Question: I am using matplotlib.pyplot.scatter to draw some simple scatter plot. However, something wrong appears and I cannot find the solution. Here is the code for drawing this scatter plot:
'''
# xActA, yActA, xActQ, yActQ are all lists with same dimensions.
ax1 = scatter(xActA, yActA, color = 'blue',s = 20, label = 'Answers', linestyle = 'o')
ax2 = scatter(xActQ, yActQ, color = 'black', s = 20, label = 'Questions', linestyle = 'o')
ax1.set_label('Answers')
ax2.set_label('Questions')
xscale('log')
yscale('log')
title('User activity')
xlabel('Number of posts')
ylabel('Number of users')
legend()
f1.show()
f1.savefig('figure7_test.png')
'''
And there is no error but the plot does not contain any dots.

Here is the data:
'''
xActA = [0, 1, 2, 3, 4, 5, 6, 129, 8, 9, 10, 11, 12, 13, 14, 15, 16, 17,
18, 147, 20, 21, 22, 23, 24, 25, 26, 27, 28, 29, 30, 31, 32, 33,
35, 36, 39, 40, 7, 45, 46, 49, 50, 52, 53, 183, 59, 63, 65, 69,
70, 72, 73, 55, 77, 78, 84, 85, 43, 215, 88, 100, 94, 131, 167,
19, 375, 122, 125, 149]
len(xActA) = 70
yActA = [1212, 822, 194, 94, 61, 44, 24, 1, 26, 20, 11, 16, 10, 8, 5, 8,
5, 5, 3, 1, 4, 4, 5, 3, 2, 3, 4, 3, 1, 2, 2, 3, 2, 1, 2, 2, 2, 2,
31, 2, 1, 1, 2, 2, 1, 1, 1, 1, 1, 1, 1, 1, 1, 1, 1, 1, 1, 1, 1,
1, 1, 1, 2, 1, 1, 2, 1, 1, 1, 1]
len(yActA) = 70
xActQ [0, 1, 2, 3, 4, 5, 6, 7, 8, 9, 10, 11, 12, 13, 14, 16, 17, 18, 19, 20, 21, 22, 23, 24, 25, 29, 36, 40, 45, 48, 50, 55, 67, 124]
len(xActQ) = 34
yActQ [204, 242, 150, 50, 49, 27, 5, 9, 4, 2, 6, 3, 2, 8, 4, 5, 1, 3, 3, 1, 3, 2, 2, 2, 1, 1, 1, 1, 1, 1, 1, 1, 1, 1]
len(yActQ) = 24
'''
And the second error is raised by using another data set. I am checking the data...Sorry for the previous unclear description.
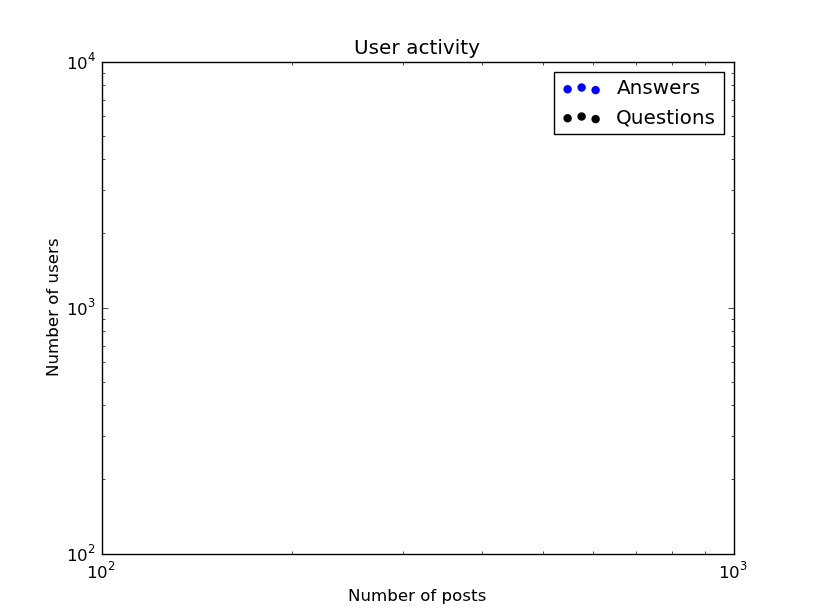
Answer: If you look closer at your data you will notice that most of your data points fall outside of the plot area (x=[1e2:1e3]; y=[1e2:1e4]). If you use a linear scale instead of a logarithmic scale you will see some scatter points, however, not in a very readable manner. But if you change your scale to 'symlog' and then set the x and y limits using 'xlim' and 'ylim', your done. Of course you have to make sure that the marker is set to 'o' when running 'scatter'. Check the full code.
'''
from pylab import *
# The data
xActA = array([0, 1, 2, 3, 4, 5, 6, 129, 8, 9, 10, 11, 12, 13, 14, 15, 16, 17,
18, 147, 20, 21, 22, 23, 24, 25, 26, 27, 28, 29, 30, 31, 32, 33, 35, 36,
39, 40, 7, 45, 46, 49, 50, 52, 53, 183, 59, 63, 65, 69, 70, 72, 73, 55, 77,
78, 84, 85, 43, 215, 88, 100, 94, 131, 167, 19, 375, 122, 125, 149])
yActA = array([1212, 822, 194, 94, 61, 44, 24, 1, 26, 20, 11, 16, 10, 8, 5, 8,
5, 5, 3, 1, 4, 4, 5, 3, 2, 3, 4, 3, 1, 2, 2, 3, 2, 1, 2, 2, 2, 2, 31, 2, 1,
1, 2, 2, 1, 1, 1, 1, 1, 1, 1, 1, 1, 1, 1, 1, 1, 1, 1, 1, 1, 1, 2, 1, 1, 2,
1, 1, 1, 1])
xActQ = array([0, 1, 2, 3, 4, 5, 6, 7, 8, 9, 10, 11, 12, 13, 14, 16, 17, 18,
19, 20, 21, 22, 23, 24, 25, 29, 36, 40, 45, 48, 50, 55, 67, 124])
yActQ = array([204, 242, 150, 50, 49, 27, 5, 9, 4, 2, 6, 3, 2, 8, 4, 5, 1, 3,
3, 1, 3, 2, 2, 2, 1, 1, 1, 1, 1, 1, 1, 1, 1, 1])
# The plots
close('all')
f1 = figure()
ax1 = scatter(xActA, yActA, color='blue', s=20, label='Answers', marker='o')
ax2 = scatter(xActQ, yActQ, color='black', s=20, label='Questions', marker='o')
xscale('symlog')
yscale('symlog')
xlim([0, 1e3])
ylim([0, 1.5e3])
title('User activity')
xlabel('Number of posts')
ylabel('Number of users')
legend()
f1.show()
f1.savefig('figure7_test.png')
'''
And these couple of lines of code give you this neat figure: <URL>
<URL>